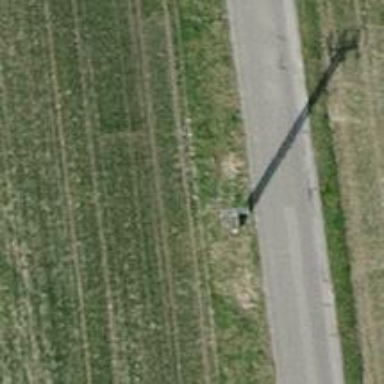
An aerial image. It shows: Straight power pole with straight line management system.